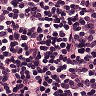
Metastatic tissue present: no